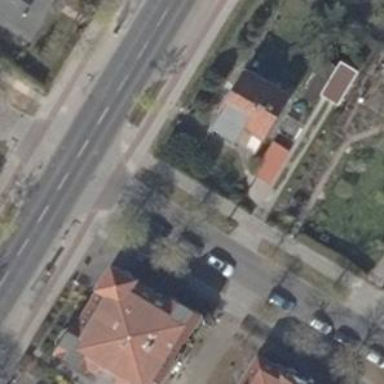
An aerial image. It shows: Residential road with asphalt surface and sidewalks on both sides.